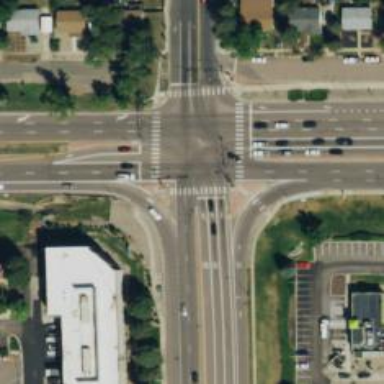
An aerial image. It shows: Marked and uncontrolled crossing on the road.